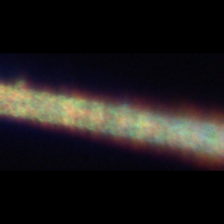
Taxon: Guinardia
Group: Diatoms